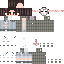
A female human skin with medium skin, wearing brown long hair dressed in a blue robe top and gray pants, featuring a closed mouth.